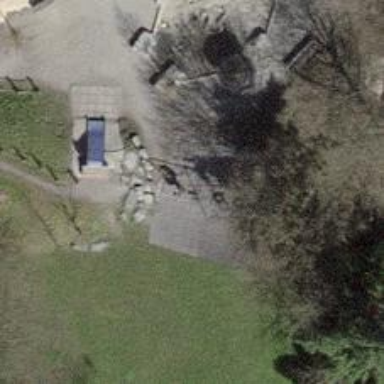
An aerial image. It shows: Playground with swings.